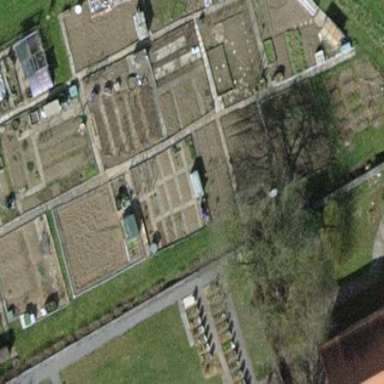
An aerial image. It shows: Allotments area.